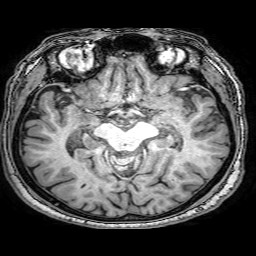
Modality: T1w
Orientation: coronal
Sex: male
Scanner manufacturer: philips
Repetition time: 0.008264 s
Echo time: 0.00382 s